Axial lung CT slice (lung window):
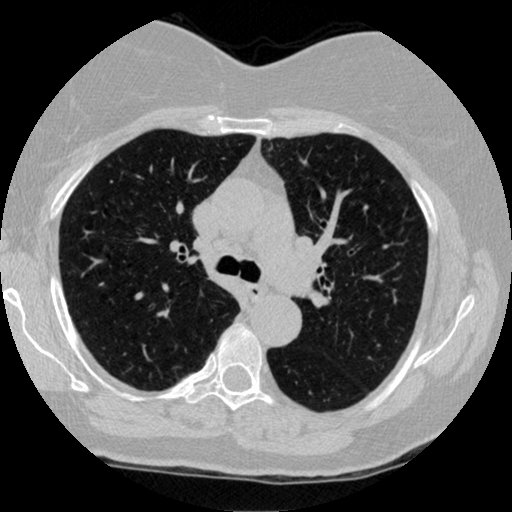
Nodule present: no